Question: I got a div where I place a Java Script generated chart. Also, I got another div where I print out a table with chart data results.
One example is:

However, for UX purposes I prefer the table to be placed on the right side of the chart. Or what's more, making it appear on the right side. (I already use jQuery to do a '$("#resultados").remove()' and '$("body").append("<table...</table>)'.
How can I make the chart div, which markup is '<div id="placeholder" style="width:1200px;height:700px"></div>' resize down and make place to another generated div to its right side?
So far, thinking about already marked up divs I tried <URL> but I'm not getting the results I want as:
1. The table div appears first and I want the opposite.
2. They don't take together the whole outer div width.
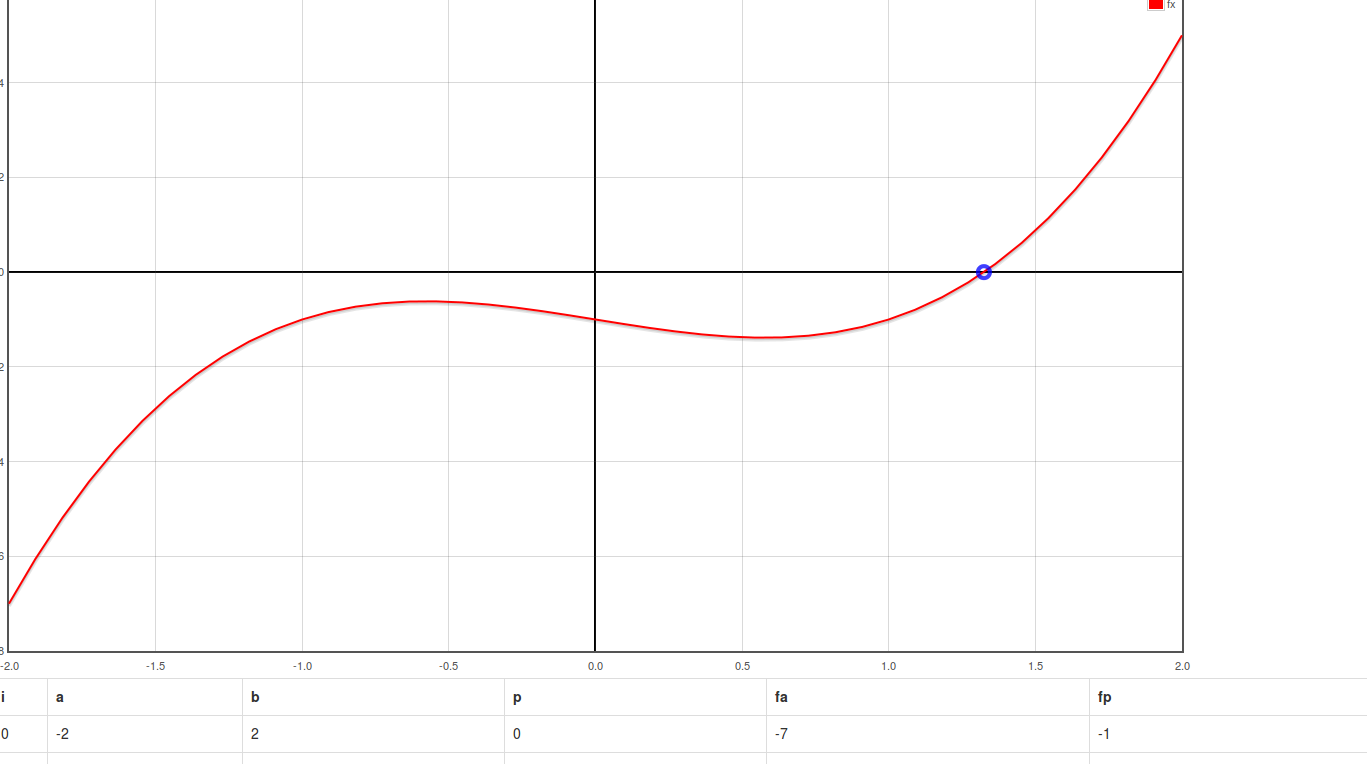
Answer: 1. Wrap your table with a right floating div by settting float:"right" in its style.
2. Make placeholder div to float on left (float:left).
3. To dynamically change its size, use : $("#placeholder").css({"width":"600px");
4. Finally , add a clear div (clear:both);